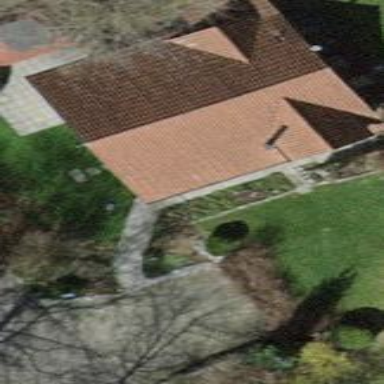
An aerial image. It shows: Detached building.